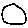
Label: circle